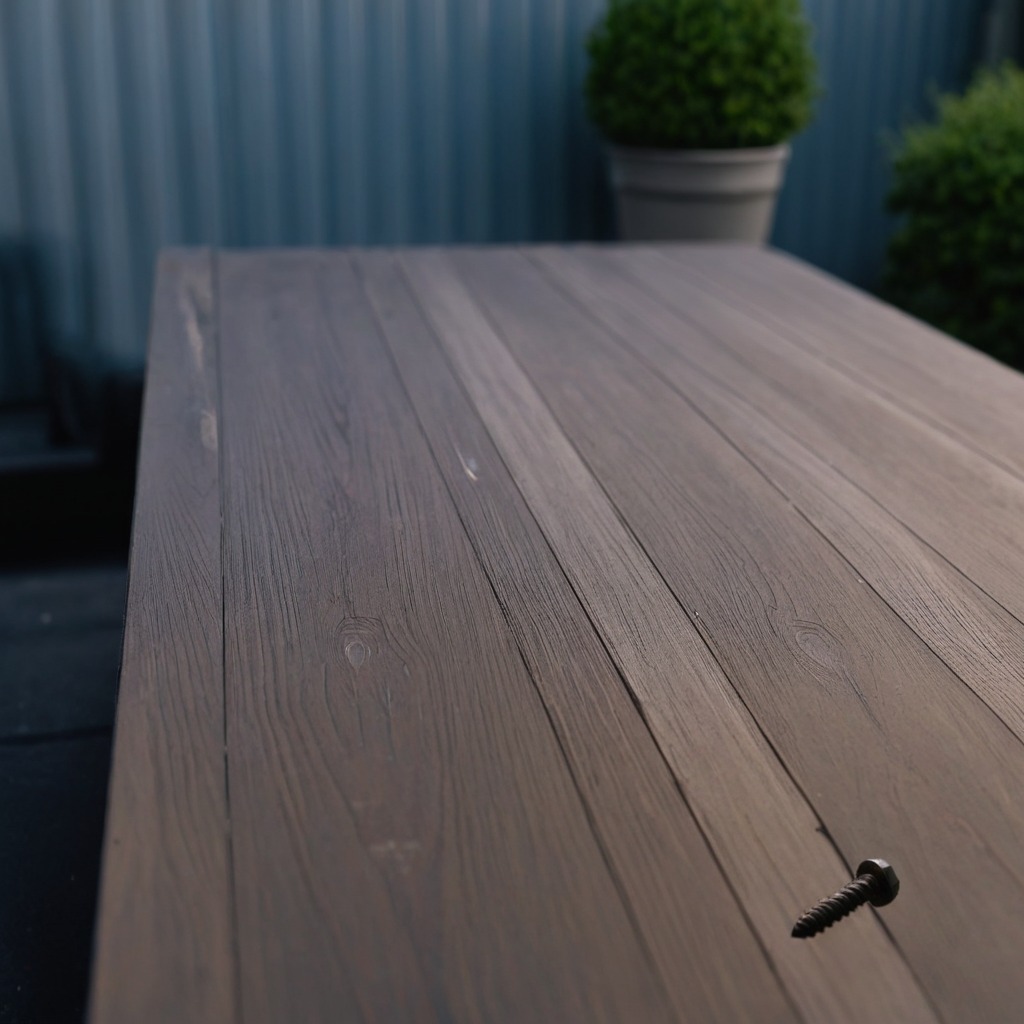
A metal screw lies on the old table in the garage at twilight.